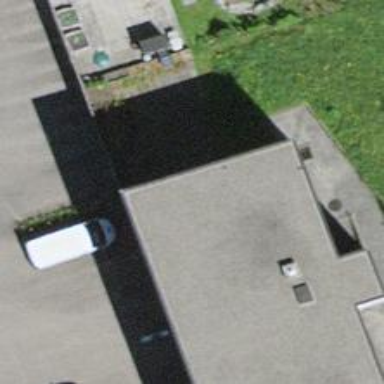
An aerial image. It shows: Garage building.